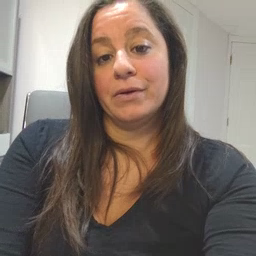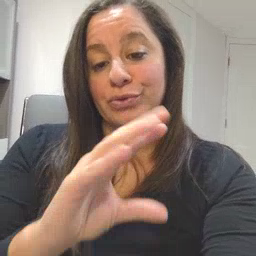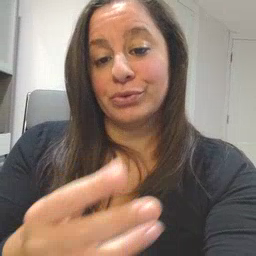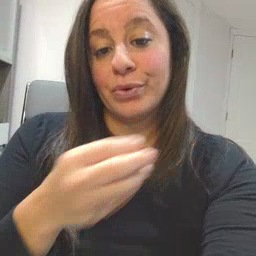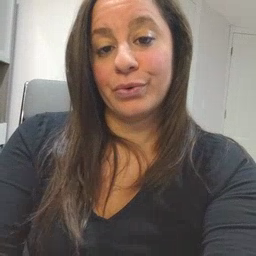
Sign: story